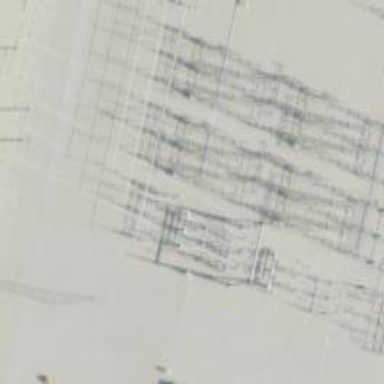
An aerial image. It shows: Towering power structure.